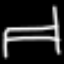
Label: bed